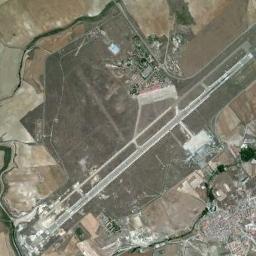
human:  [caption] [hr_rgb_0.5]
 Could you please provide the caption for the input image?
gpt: A complex airport with many runways and buildings is surrounded by a brown and green farmland .

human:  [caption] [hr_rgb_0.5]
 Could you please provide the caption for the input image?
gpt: There is an airport built in unused land .

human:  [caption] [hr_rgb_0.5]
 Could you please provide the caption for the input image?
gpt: An airport with two parallel runways and an open area on the farmland and some buildings beside .

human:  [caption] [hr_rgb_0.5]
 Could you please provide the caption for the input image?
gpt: This airport has only one runway, And its color is white .

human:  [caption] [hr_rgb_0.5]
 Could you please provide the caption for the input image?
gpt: The road is straight and long at the airport .